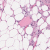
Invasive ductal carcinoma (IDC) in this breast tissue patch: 0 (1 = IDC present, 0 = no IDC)